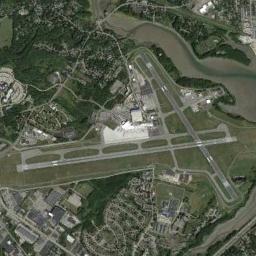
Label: airport